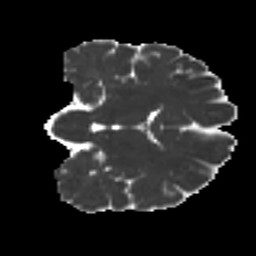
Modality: MD
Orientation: coronal
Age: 43
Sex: male
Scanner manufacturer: ge
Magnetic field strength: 3 T
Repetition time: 7.8 s
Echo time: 0.0611 s